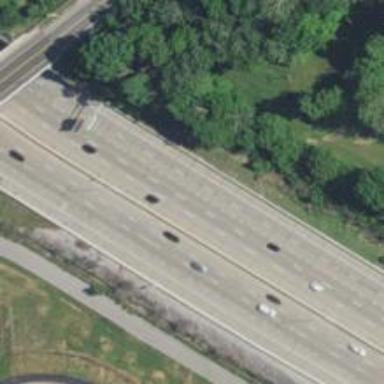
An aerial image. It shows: Asphalt motorway.